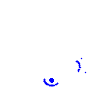
Particle: electron